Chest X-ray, AP view. Patient: 72 years old, sex F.
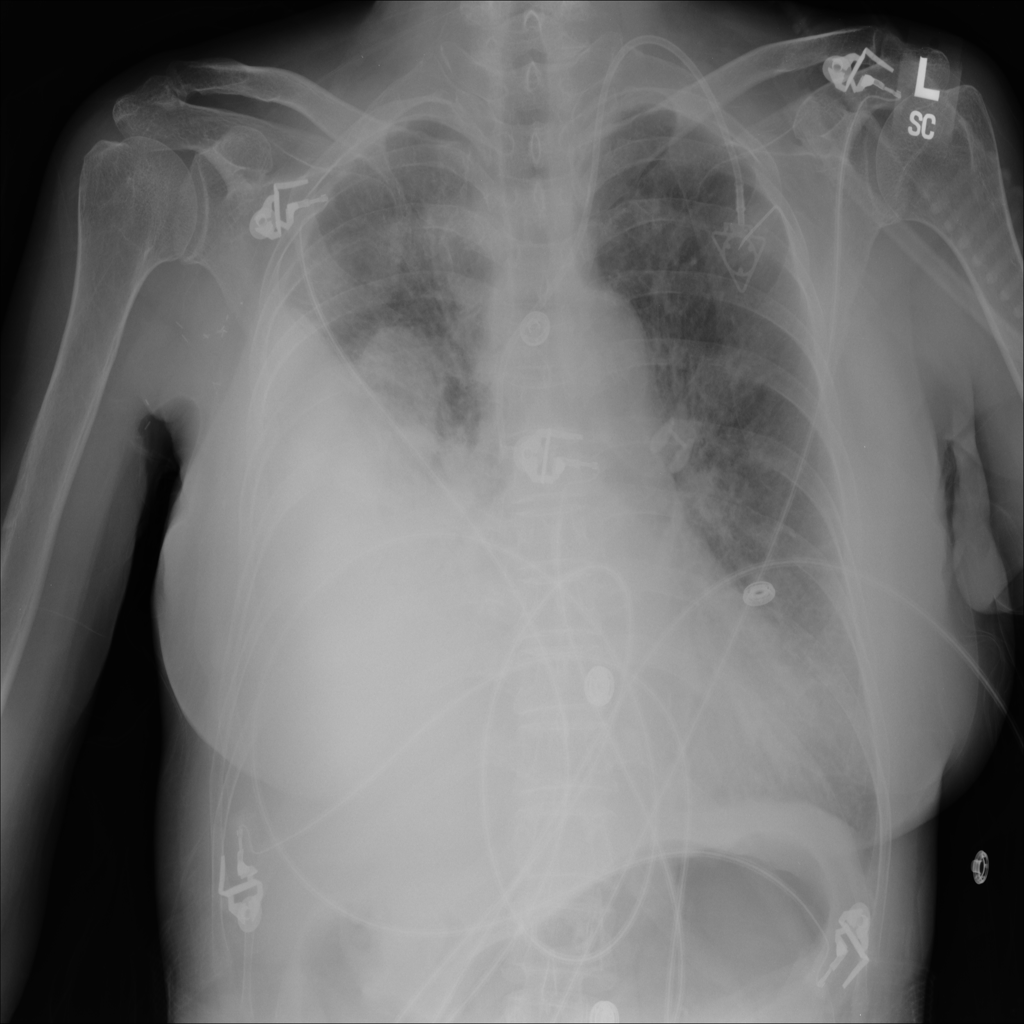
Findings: Effusion, Mass